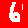
Digit: 6